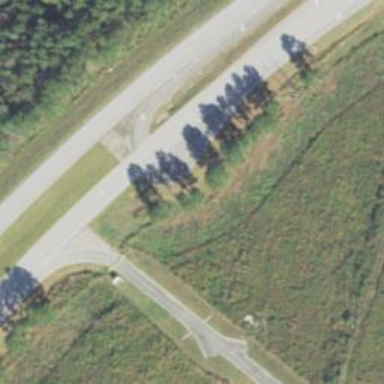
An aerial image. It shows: Trunk link highway.